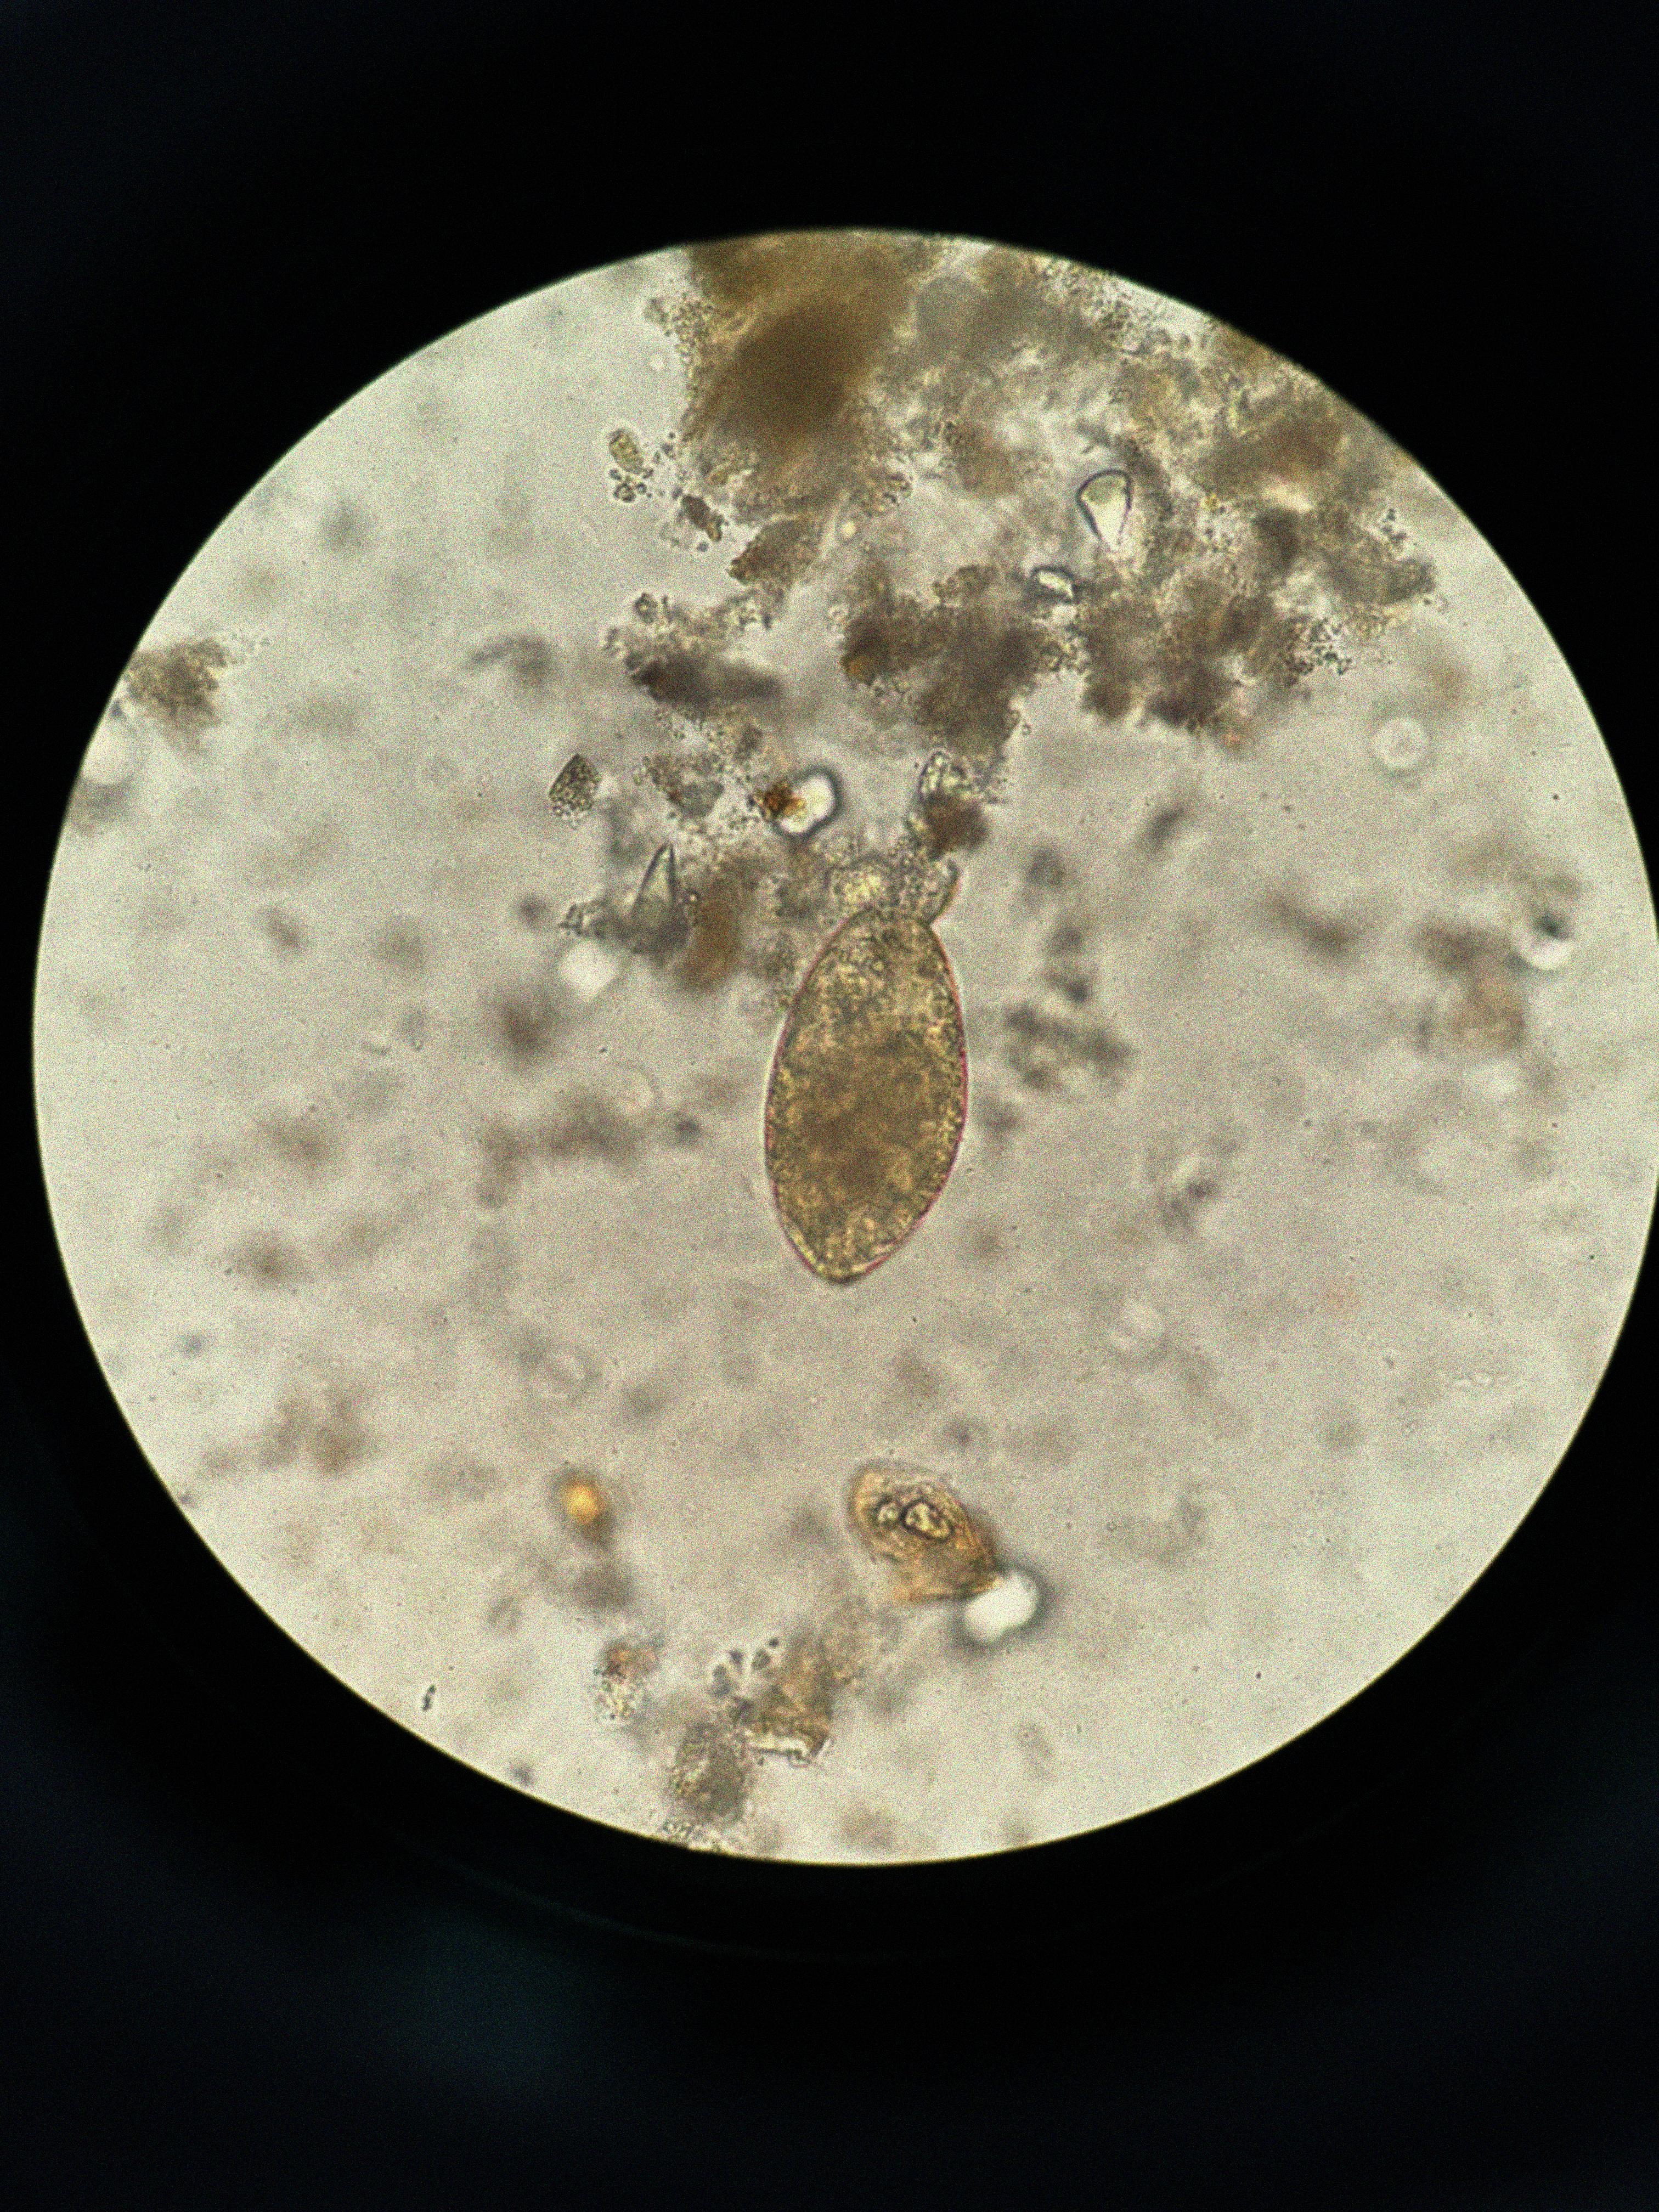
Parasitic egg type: Fasciolopsis buski